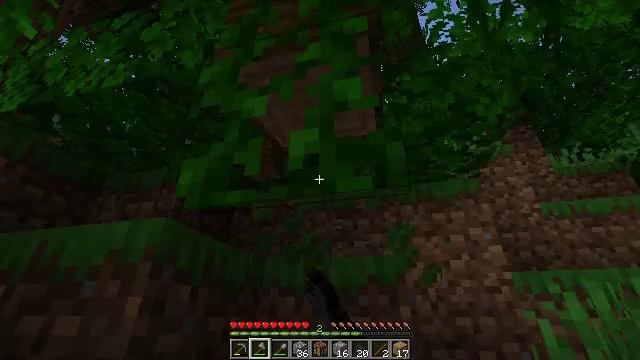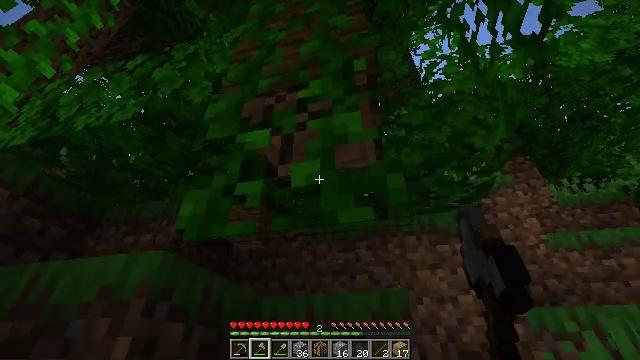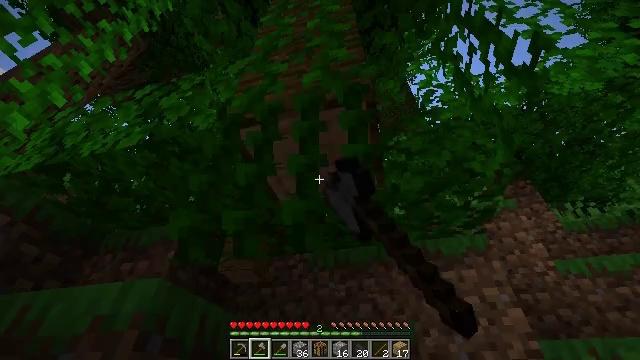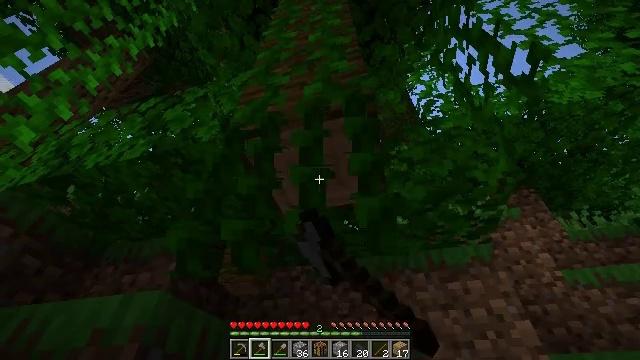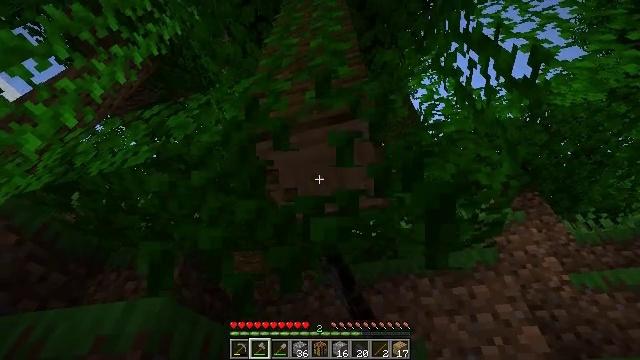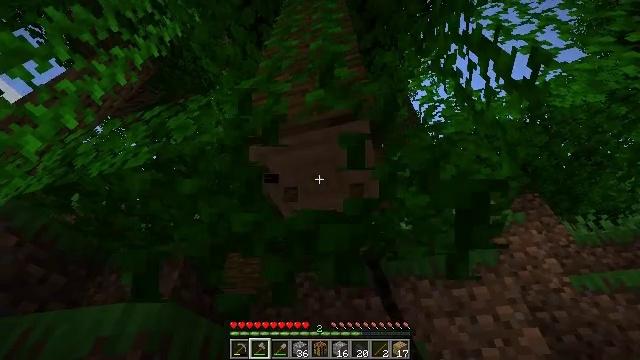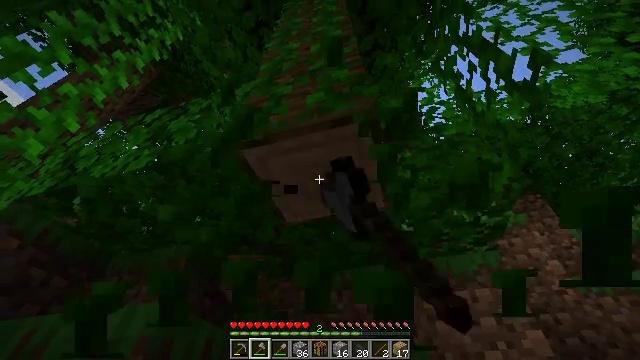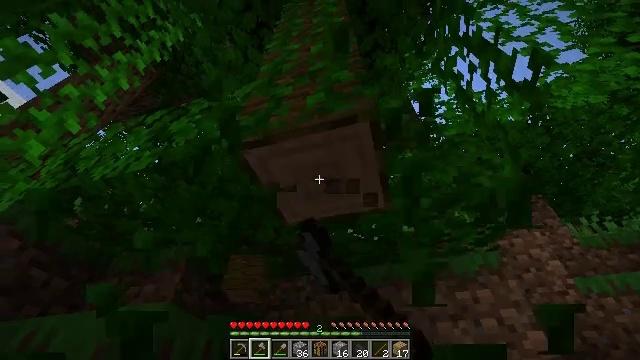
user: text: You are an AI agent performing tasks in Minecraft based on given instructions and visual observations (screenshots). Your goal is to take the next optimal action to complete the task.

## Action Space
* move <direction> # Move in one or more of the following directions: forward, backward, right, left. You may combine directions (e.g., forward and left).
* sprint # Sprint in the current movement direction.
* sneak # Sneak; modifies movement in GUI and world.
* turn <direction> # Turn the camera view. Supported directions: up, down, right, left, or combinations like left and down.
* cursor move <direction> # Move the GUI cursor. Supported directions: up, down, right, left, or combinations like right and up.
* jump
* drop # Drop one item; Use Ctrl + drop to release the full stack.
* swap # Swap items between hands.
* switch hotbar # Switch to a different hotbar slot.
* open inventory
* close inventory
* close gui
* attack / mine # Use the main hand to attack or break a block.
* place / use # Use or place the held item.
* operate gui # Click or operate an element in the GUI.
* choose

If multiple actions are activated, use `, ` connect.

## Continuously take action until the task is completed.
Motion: motion action
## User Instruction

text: Collect vines by mining them.
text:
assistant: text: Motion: turn up, attack / mine
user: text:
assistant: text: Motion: turn up, attack / mine
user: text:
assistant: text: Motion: turn up, attack / mine
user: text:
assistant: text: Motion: turn up, attack / mine
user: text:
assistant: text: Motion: attack / mine
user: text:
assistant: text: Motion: attack / mine
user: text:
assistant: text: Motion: attack / mine
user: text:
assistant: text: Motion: attack / mine